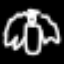
Label: angel